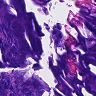
Metastatic tissue present: no